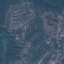
Land use / land cover: Residential